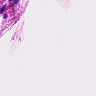
Metastatic tissue present: no